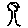
Label: tree